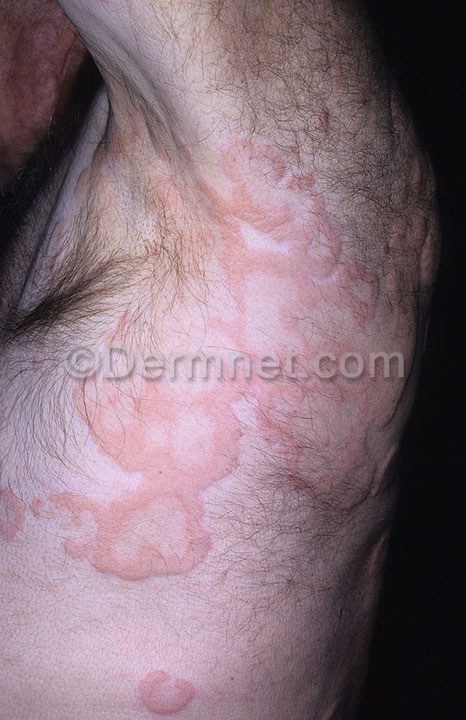
Disease: Urticaria Hives